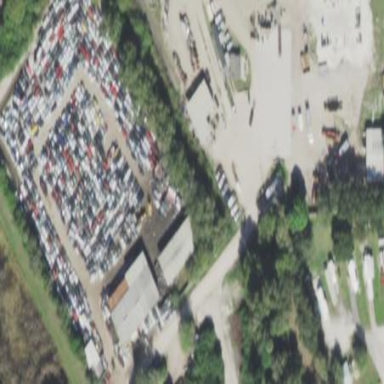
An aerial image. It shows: Industrial area designated as scrap yard.